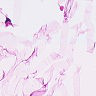
Metastatic tissue present: no